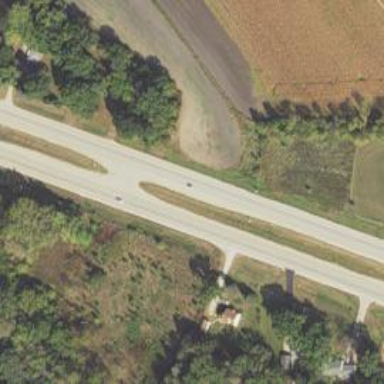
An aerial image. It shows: Trunk highway.